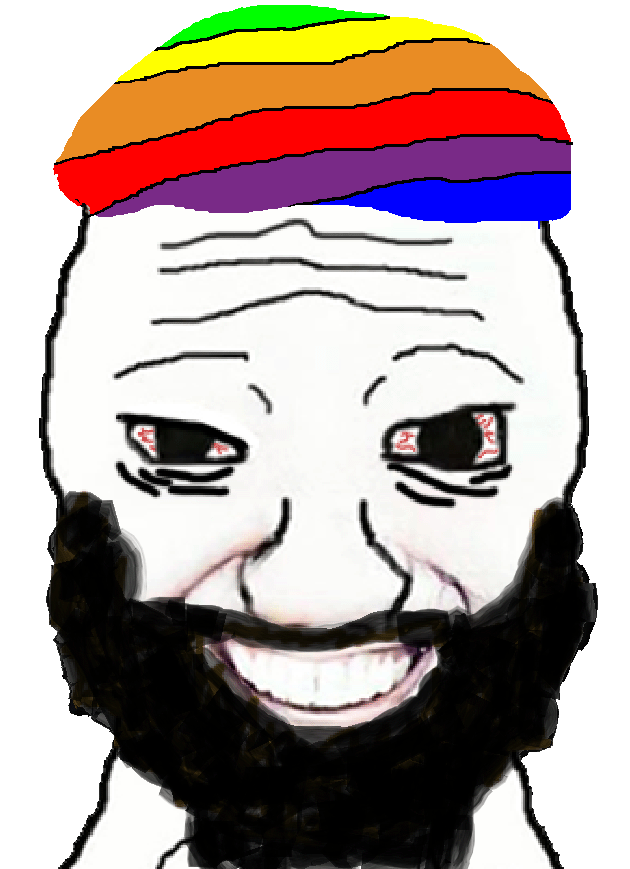
Label: 5_Coomer